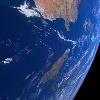
Label: water